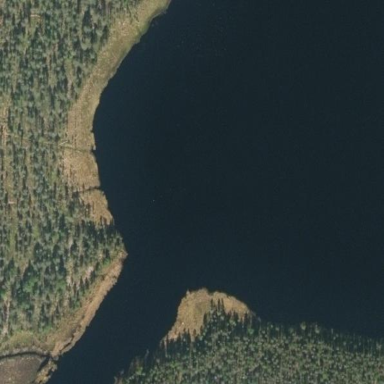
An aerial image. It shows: Serene lake surrounded by nature.